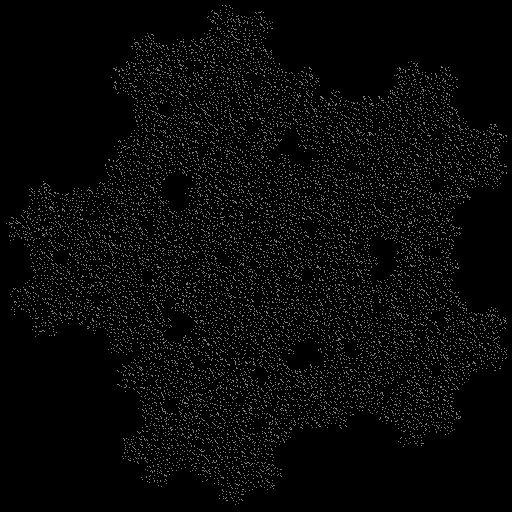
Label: mcWorter_pedigree